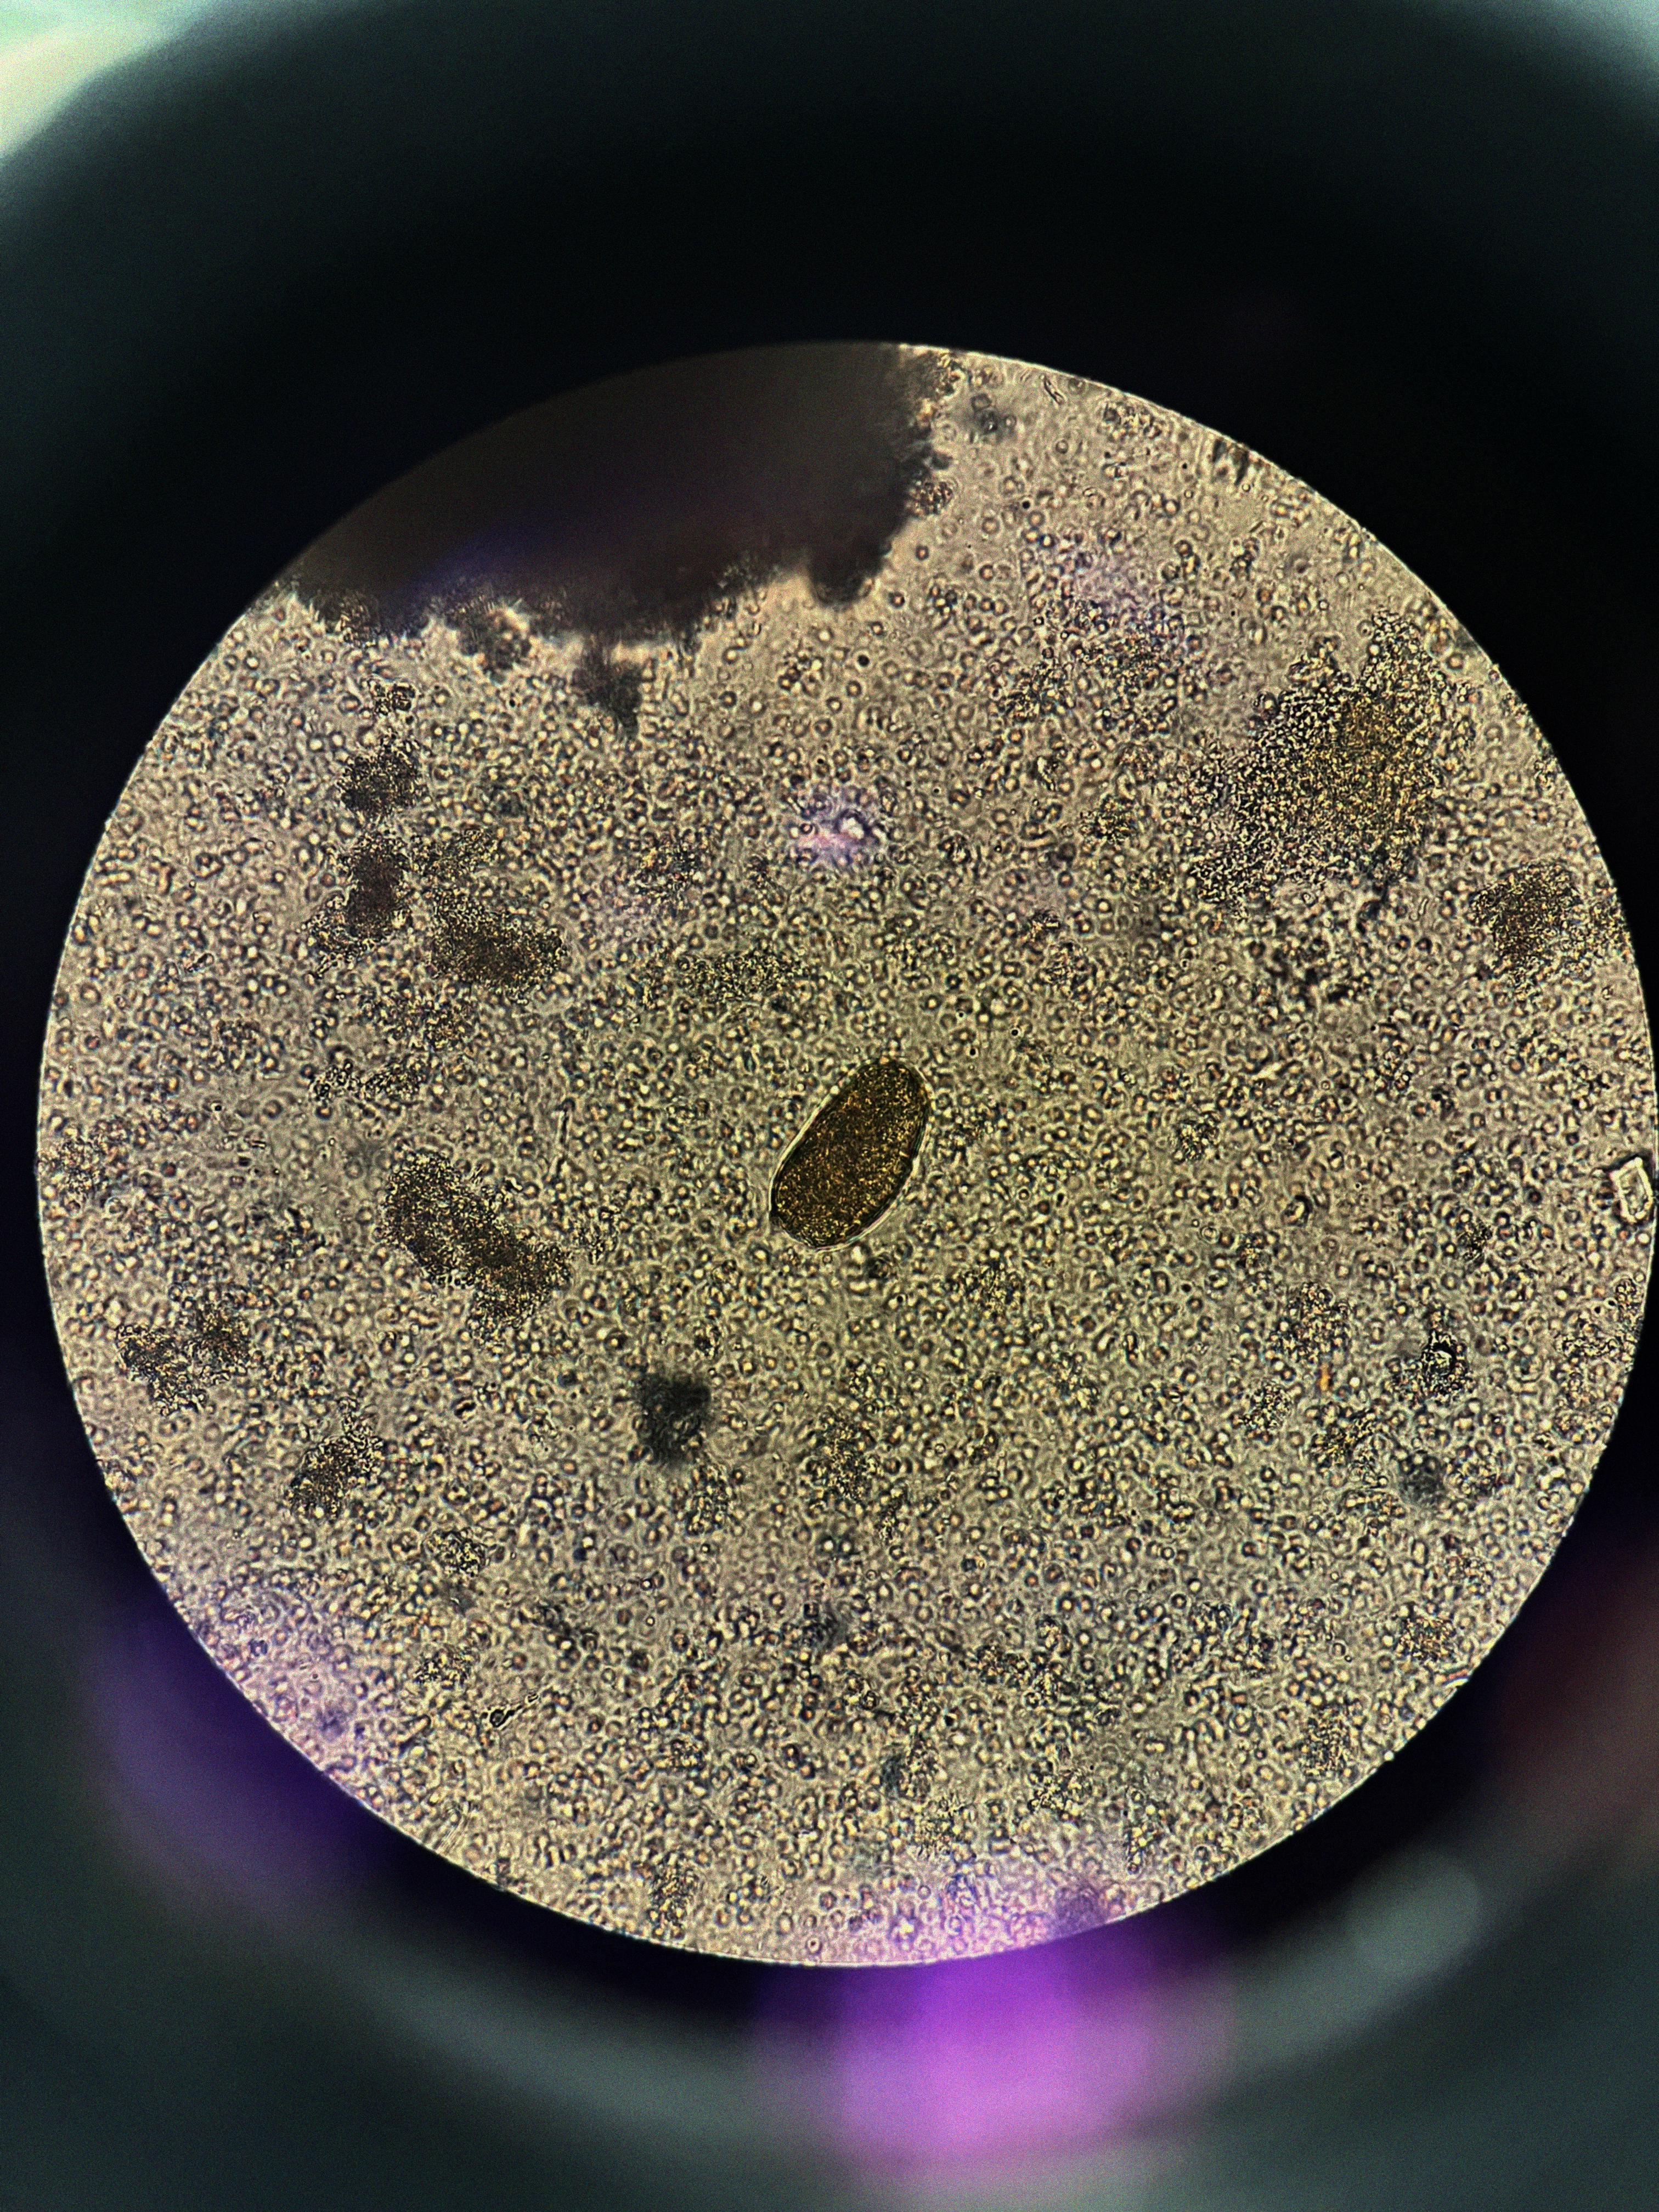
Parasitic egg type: Paragonimus spp